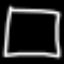
Label: square